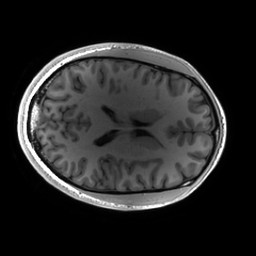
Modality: T1w
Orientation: axial
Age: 28
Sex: female
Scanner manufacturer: ge
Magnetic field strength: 3 T
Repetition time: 0.00724 s
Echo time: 0.0027 s